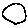
Label: circle